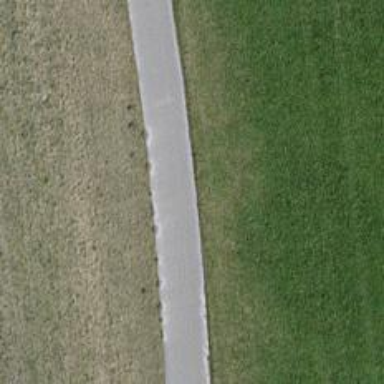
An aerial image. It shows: Asphalt track with grade1 quality.